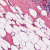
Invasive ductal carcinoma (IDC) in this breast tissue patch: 0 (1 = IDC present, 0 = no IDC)